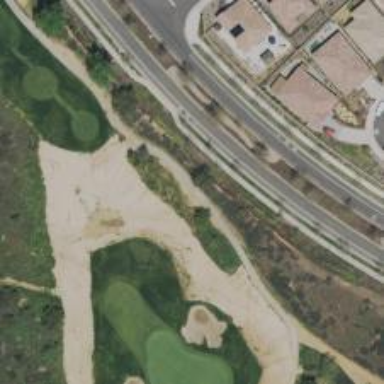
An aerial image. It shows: Service road designated as golf cart path.